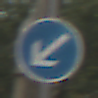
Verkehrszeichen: VorgeschriebeneVorbeifahrtLinks
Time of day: MorningAfternoon
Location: Outdoor (Suburban)
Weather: PartlyCloudy
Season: NotSpecified
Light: Natural